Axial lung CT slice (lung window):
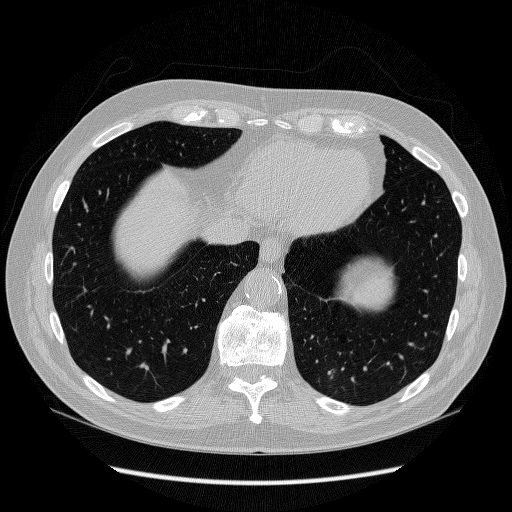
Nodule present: no